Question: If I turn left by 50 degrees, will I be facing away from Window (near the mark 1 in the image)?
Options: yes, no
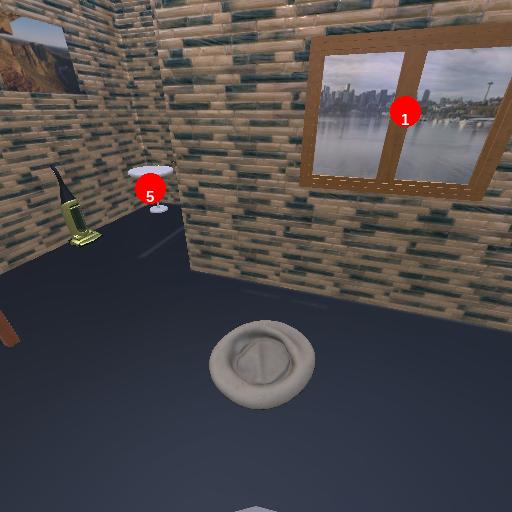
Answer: yes